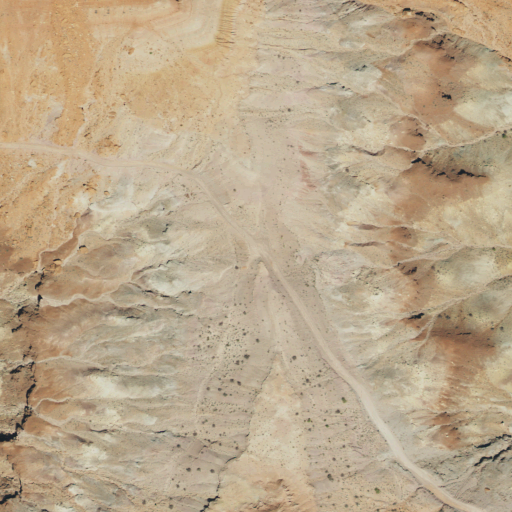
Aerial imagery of gap in Utah named Blue Notch containing barren land, shrub, and grassland